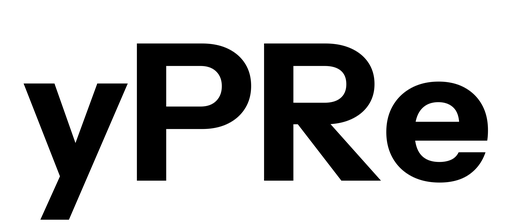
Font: InstrumentSans_Bold